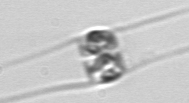
Label: Chaetoceros_danicus